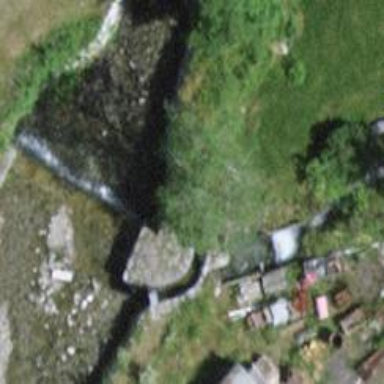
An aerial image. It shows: Culvert tunnel.